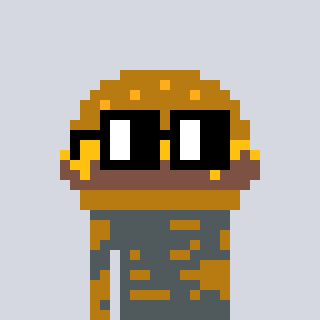
a pixel art character with square black glasses, a burger-shaped head and a gold-colored body on a cool background